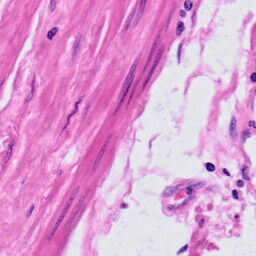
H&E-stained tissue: Prostate